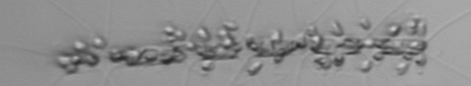
Label: Chaetoceros_didymus_TAG_external_flagellate